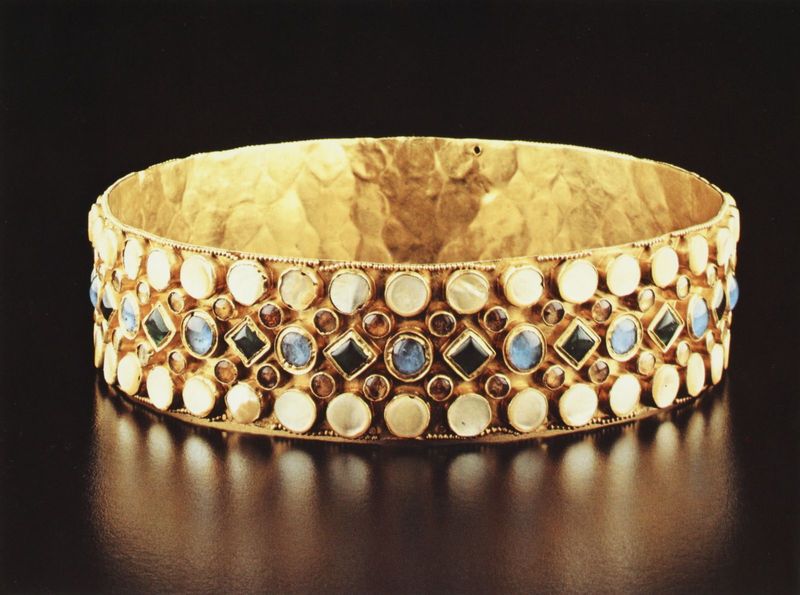
Titel: Krone der Theodelinde
Institution: Monza, Museo del Duomo
Schlagwörter: blau, grün, schmuck, schwarz, weiss, steine, gold, edelsteine, perlen, rund, farben, verzierung, fotografie, armreif, kristall, edelstein, reif, kunsthandwerk, gehämmert, fassung, perlband, geschmeide, goldschmiedearbeit, gelötet